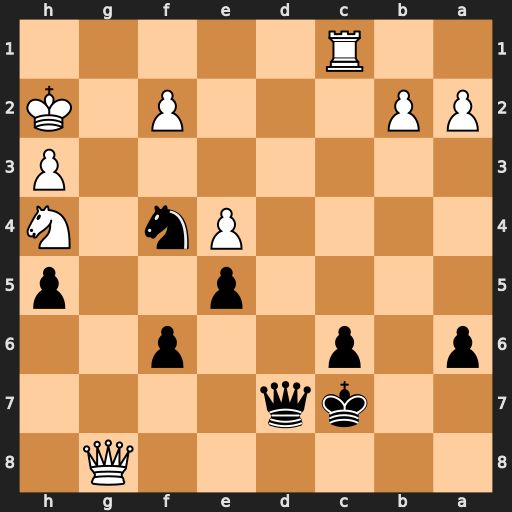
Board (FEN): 6Q1/2kq4/p1p2p2/4p2p/4Pn1N/7P/PP3P1K/2R5
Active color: b
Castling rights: -
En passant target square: -
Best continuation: Qxh3+ Kg1 Ne2#